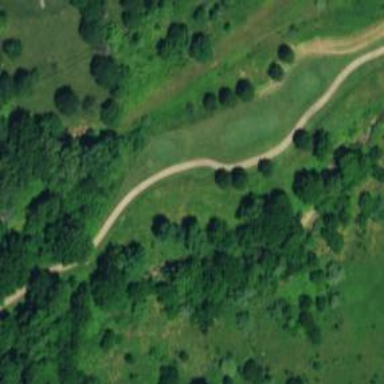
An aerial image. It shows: Service road used as golf cart path.